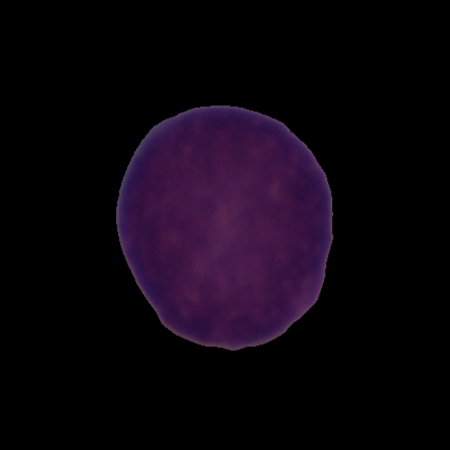
Label: healthy